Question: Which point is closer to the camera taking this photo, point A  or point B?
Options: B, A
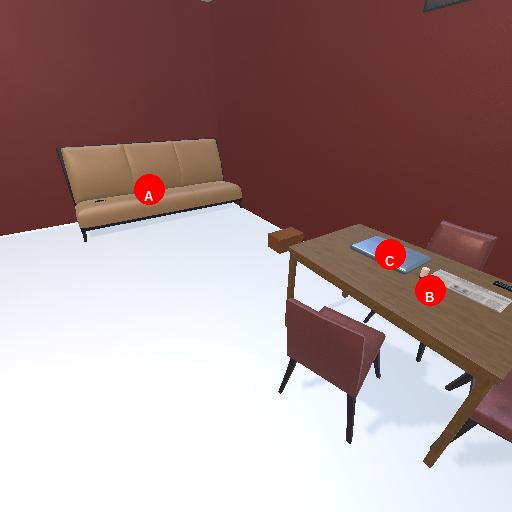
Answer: B